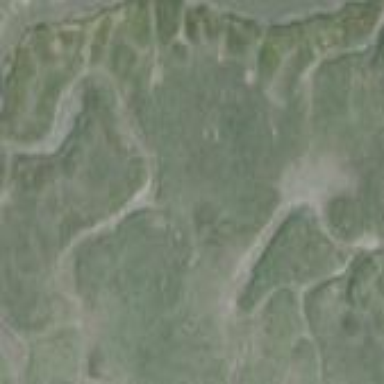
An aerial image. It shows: Saltmarsh wetland.